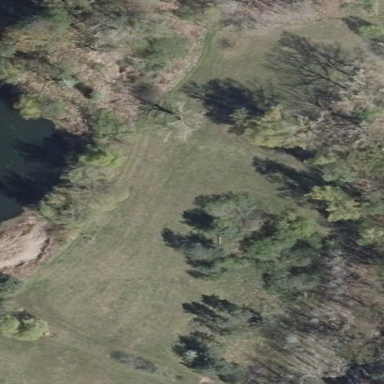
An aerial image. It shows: Wet meadow in natural wetland area.